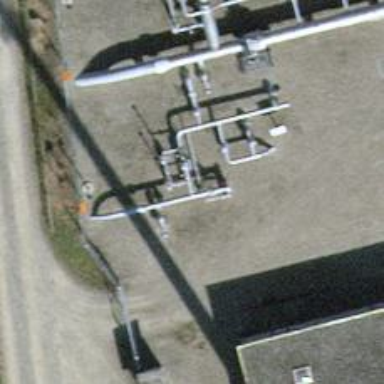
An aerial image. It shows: Pipeline structure is shown.